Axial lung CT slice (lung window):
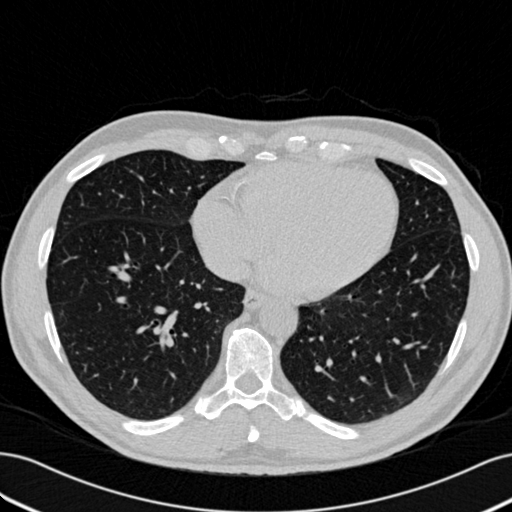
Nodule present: no